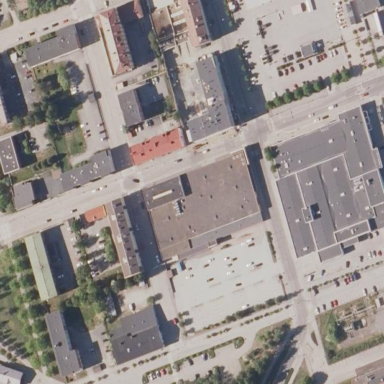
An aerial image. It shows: Retail building.